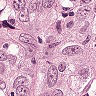
Metastatic tissue present: yes